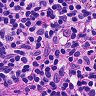
Metastatic tissue present: no